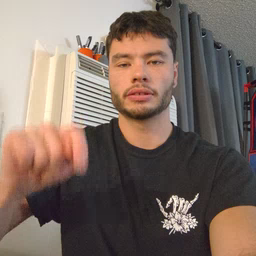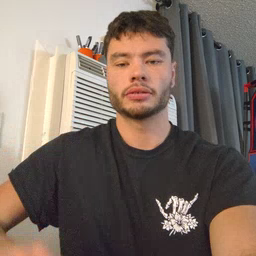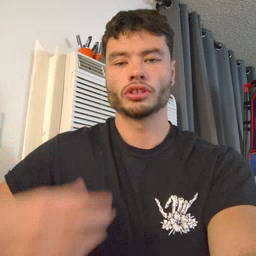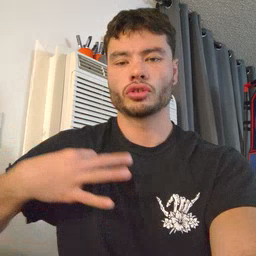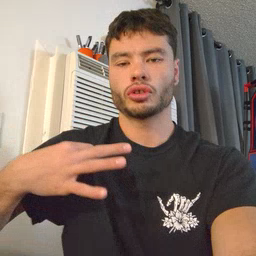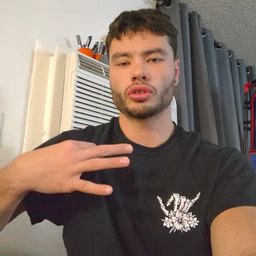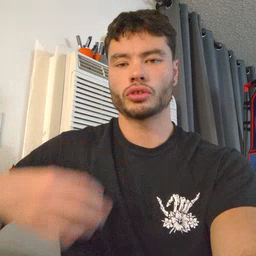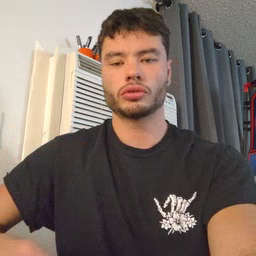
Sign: shirt